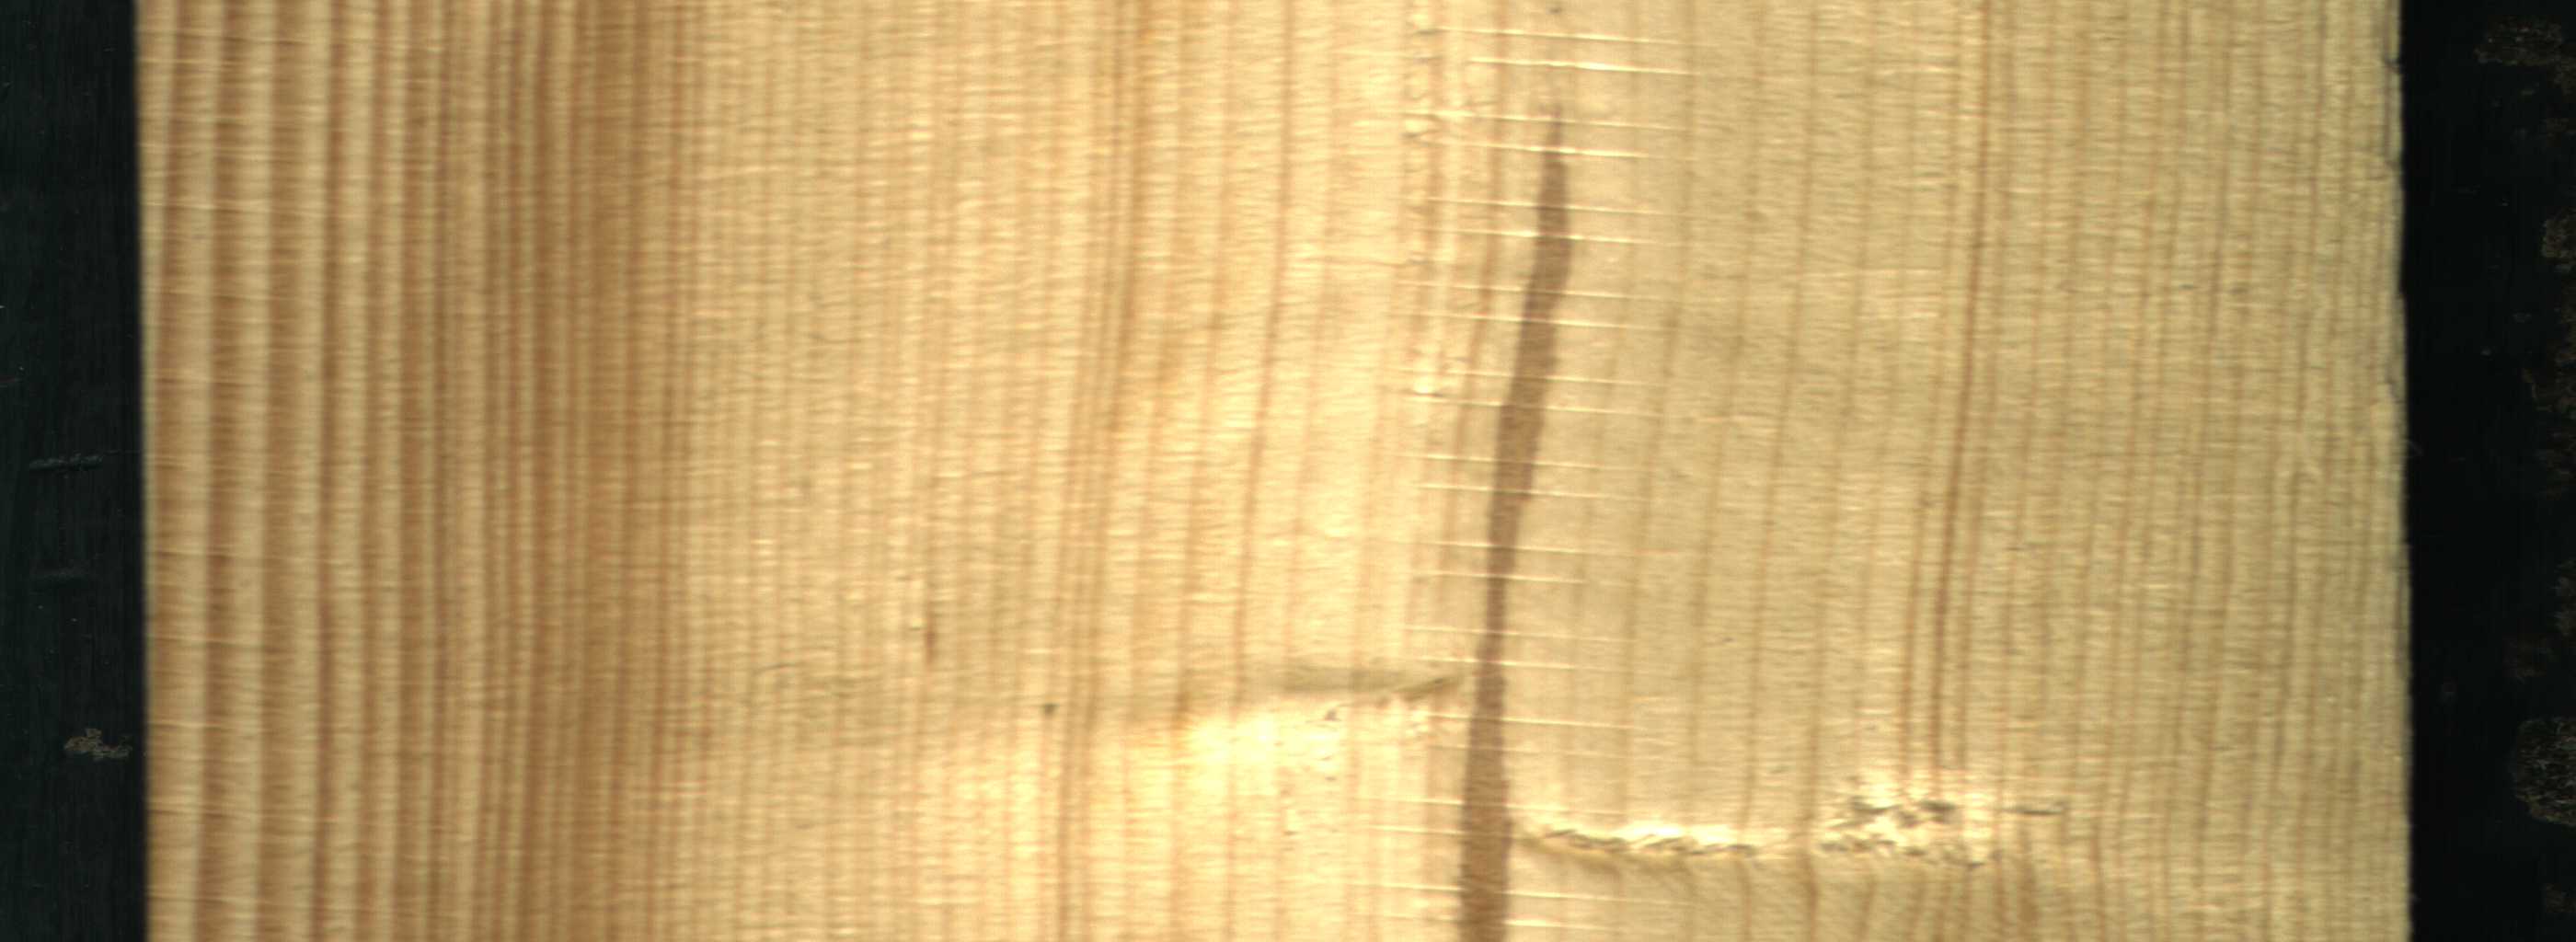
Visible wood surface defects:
Quartzity